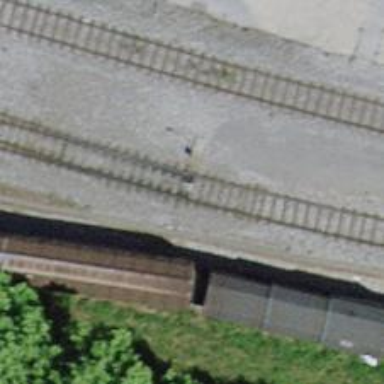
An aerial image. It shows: Railway switch.